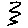
Label: zigzag